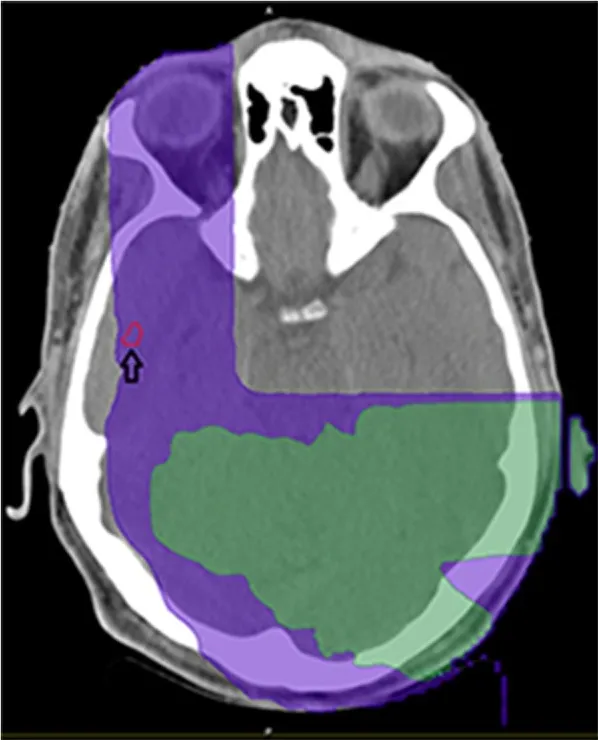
Demonstration of isodose cloud for temporal lobe lesion (see arrow). Purple denotes 5Gy isodose; green denotes 8.57 Gy isodose.
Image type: radiology (ct)